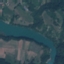
Land use / land cover: River